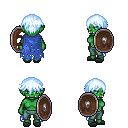
a pixel art fantasy rpg character, female body template, orc, green skin, blue tattered cape, teal pants, white cyan short bangs hairstyle, gray slippers, shield, four views (front, back, left, right), 2x2 character sprite sheet, small pixel art, hard edges, no anti-aliasing